Frequency: 65000
Velocity: 0,2015
Power: 34,3
Pulse duration: 0,0000001
Pass count: 1
Magnification: 10
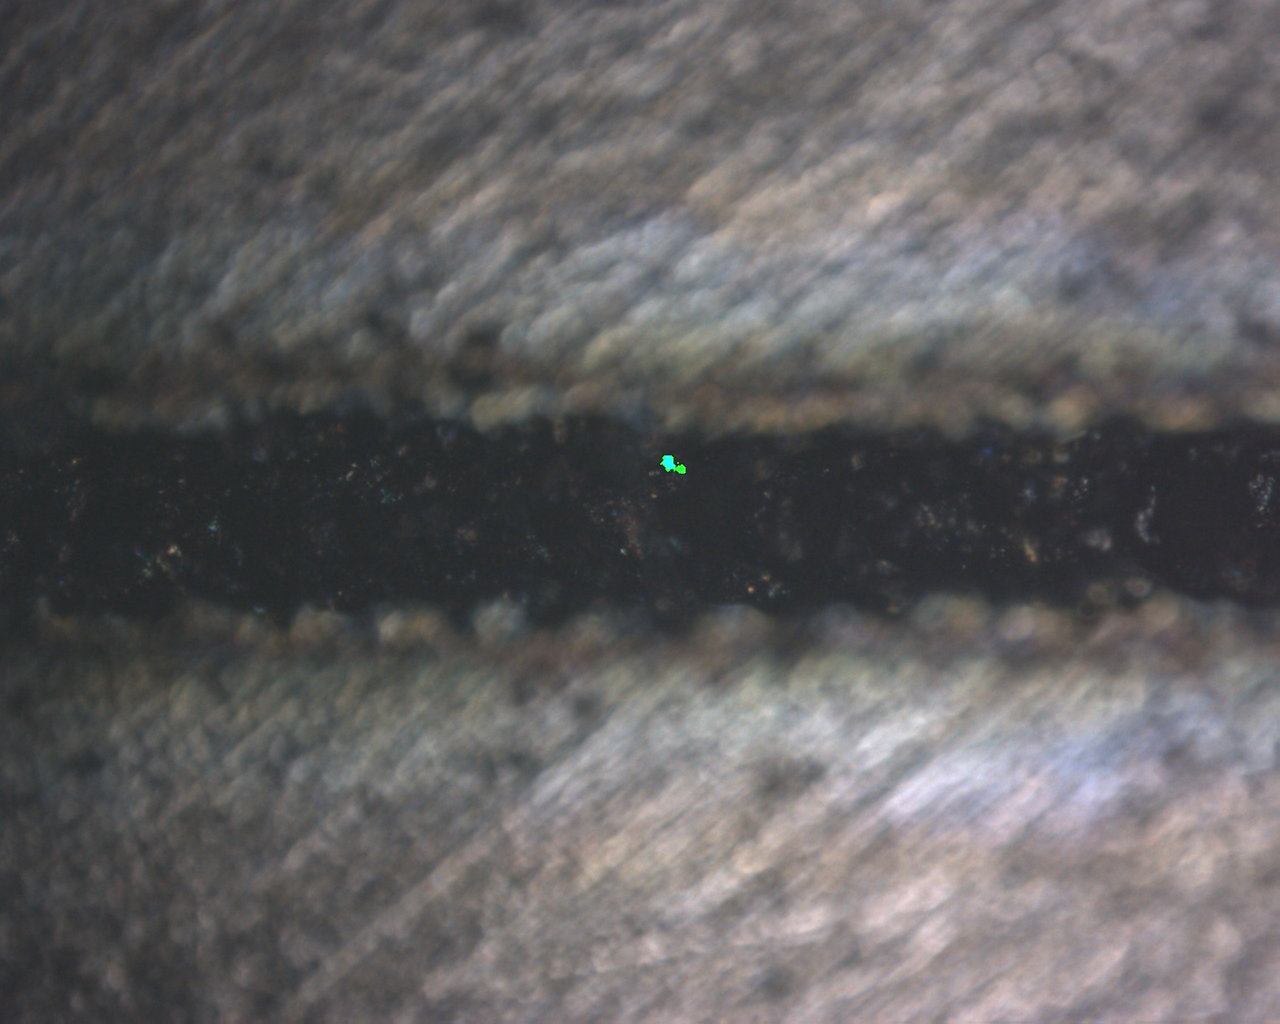
Measured width: 126.138
Other width: 83.358